The image is a wavelet scalogram (time versus scale/frequency) of a rolling-element bearing's vibration signal. Diagnose the bearing from this image, choosing from: normal, inner_race, outer_race, ball.
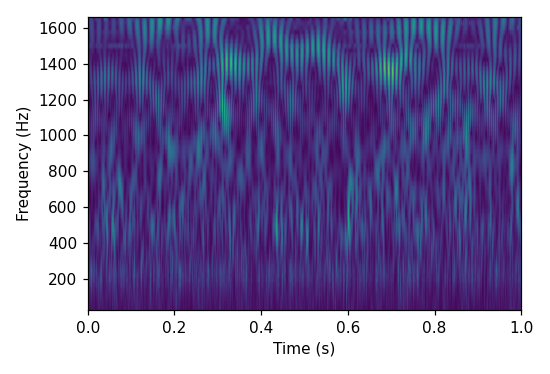
Answer: normal